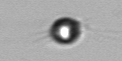
Label: Acanthoica_quattrospina